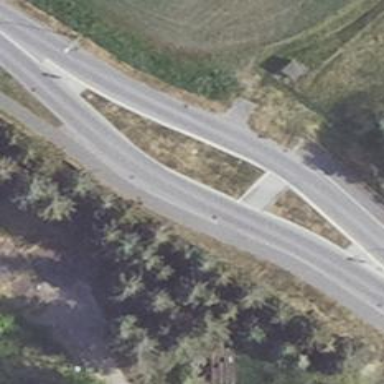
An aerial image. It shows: Primary highway with separate sidewalks and separate cycleway.